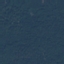
Land use / land cover class: Forest